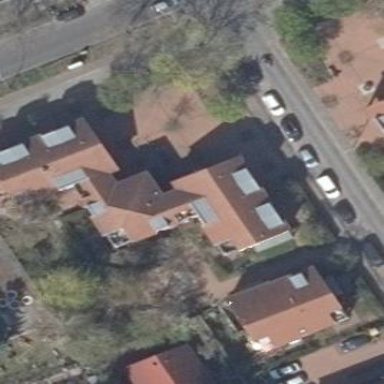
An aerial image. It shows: Apartments building with roof made of roof tiles.